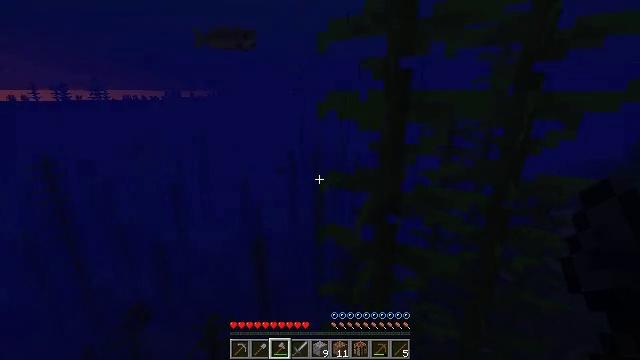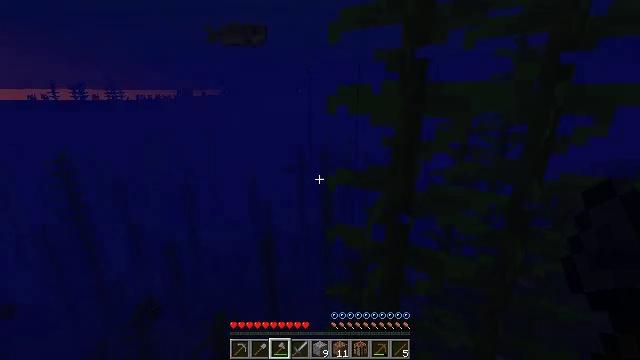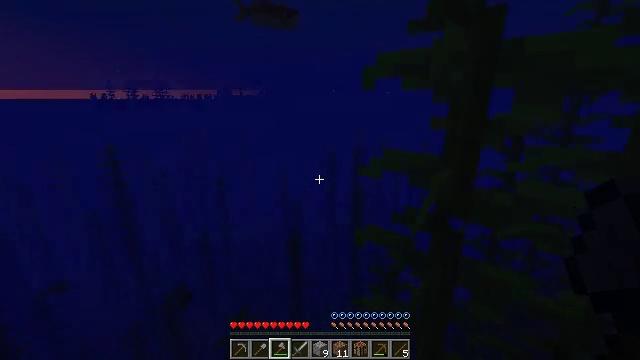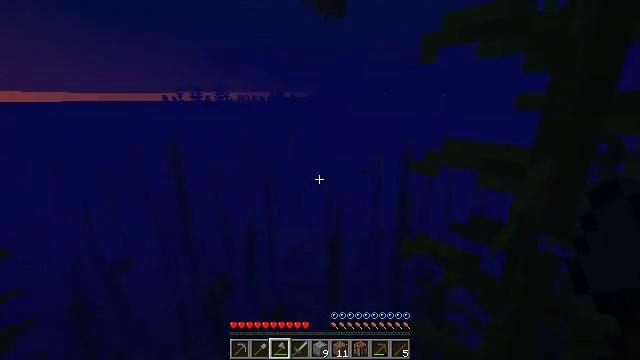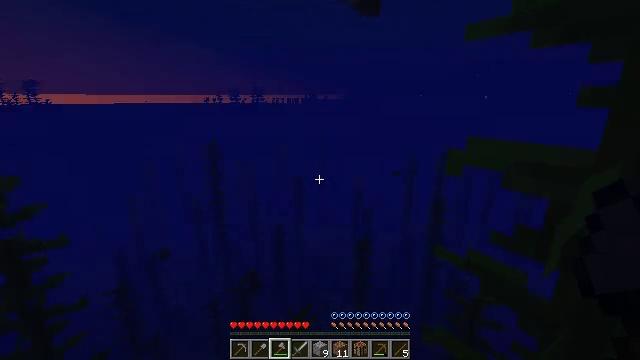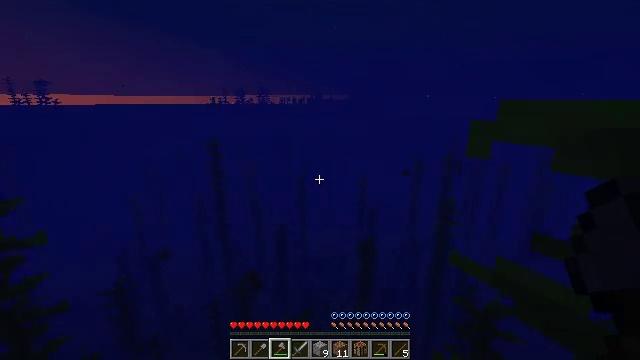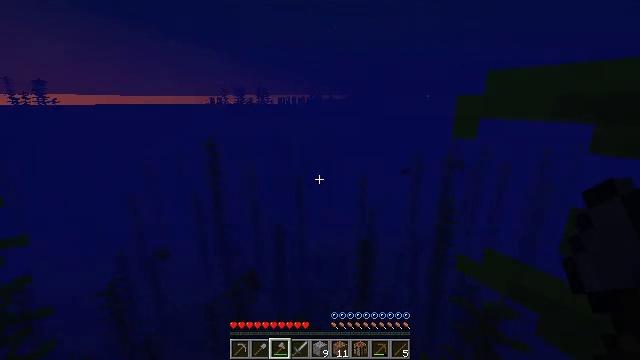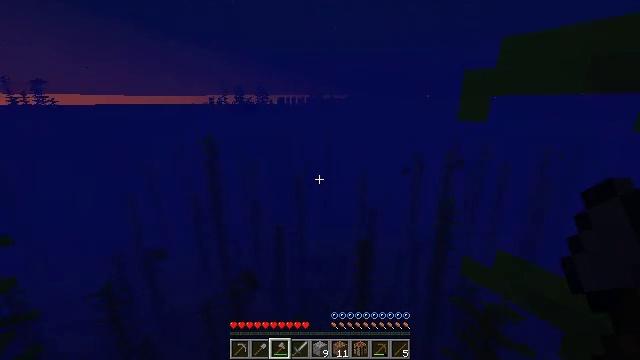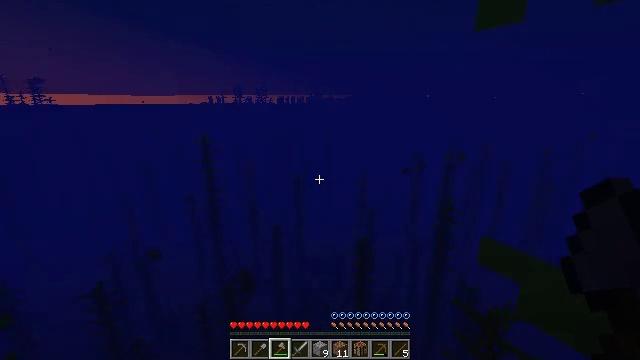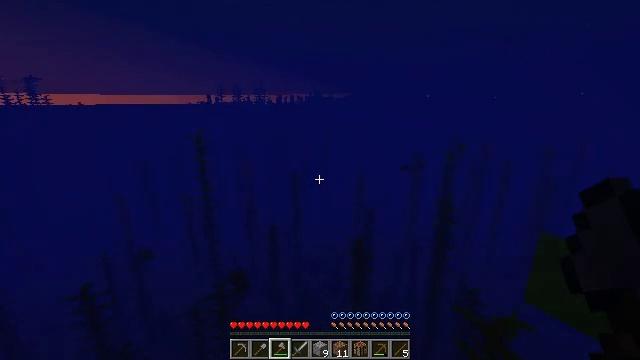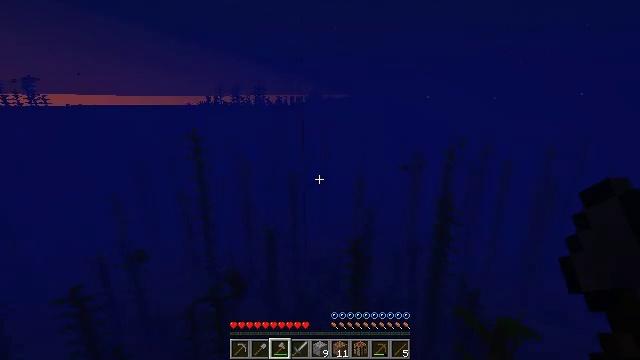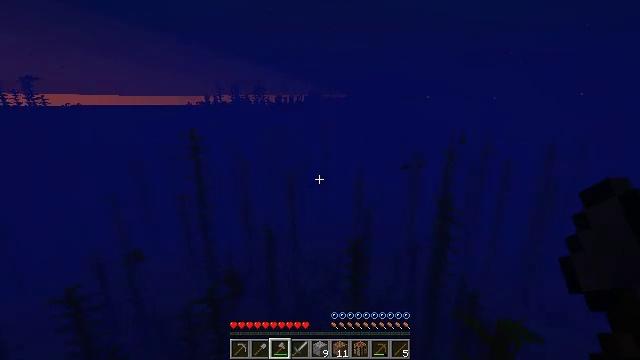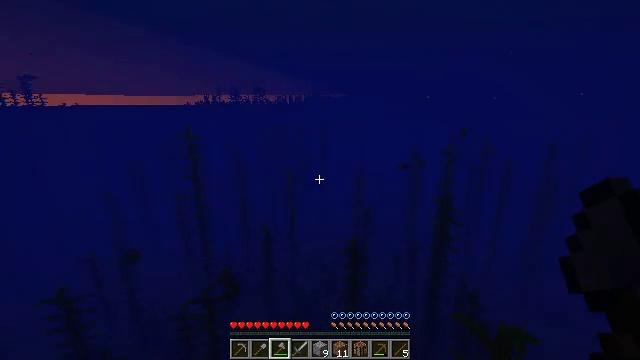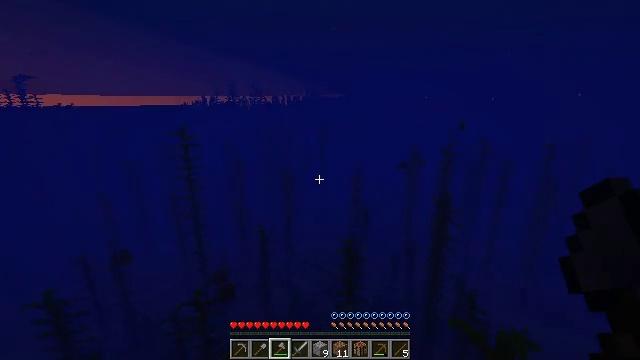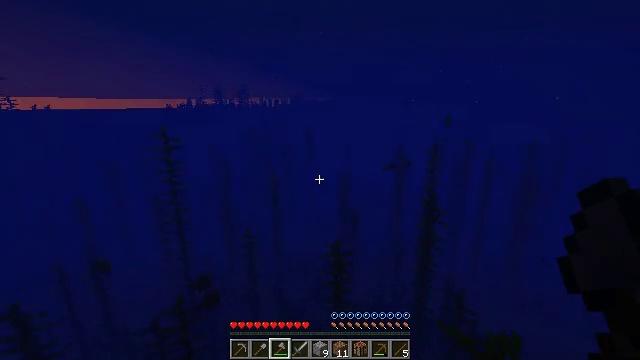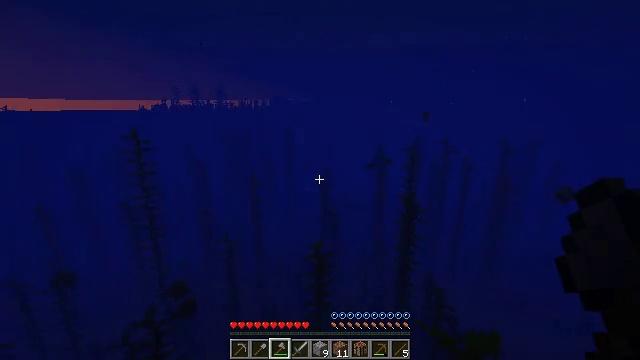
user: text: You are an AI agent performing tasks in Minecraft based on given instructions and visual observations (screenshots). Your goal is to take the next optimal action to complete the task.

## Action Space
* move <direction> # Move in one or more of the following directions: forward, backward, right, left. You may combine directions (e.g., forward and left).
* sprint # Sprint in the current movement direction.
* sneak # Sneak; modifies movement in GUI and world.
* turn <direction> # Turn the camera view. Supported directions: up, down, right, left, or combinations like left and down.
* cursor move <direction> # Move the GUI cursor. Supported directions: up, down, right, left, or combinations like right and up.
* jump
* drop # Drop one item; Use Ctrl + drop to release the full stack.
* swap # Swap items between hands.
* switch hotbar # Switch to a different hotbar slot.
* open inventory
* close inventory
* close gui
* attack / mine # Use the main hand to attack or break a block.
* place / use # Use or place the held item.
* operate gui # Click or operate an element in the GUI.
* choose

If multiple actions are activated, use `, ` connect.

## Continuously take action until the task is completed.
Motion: motion action
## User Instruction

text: Combat the tropical fish.
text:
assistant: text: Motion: move forward, sprint, turn left
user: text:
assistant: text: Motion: move forward, sprint, turn left
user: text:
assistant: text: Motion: move forward, sprint, turn left
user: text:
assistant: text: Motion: move forward, sprint, turn left
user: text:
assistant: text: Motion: move forward, sprint, turn left
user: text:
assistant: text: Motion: move forward and move right, sprint
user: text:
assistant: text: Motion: move forward and move right, sprint
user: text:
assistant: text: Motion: move forward and move right, sprint
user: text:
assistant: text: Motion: move forward and move right, sprint
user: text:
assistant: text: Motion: move forward and move right, sprint
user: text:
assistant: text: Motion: move forward and move right, sprint
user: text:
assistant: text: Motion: move forward and move right, sprint
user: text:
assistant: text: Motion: move forward and move right, sprint
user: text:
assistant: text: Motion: move forward and move right, sprint, turn right
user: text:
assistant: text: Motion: move forward and move right, sprint, turn right
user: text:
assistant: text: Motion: move forward, sprint
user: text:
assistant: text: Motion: move forward, sprint
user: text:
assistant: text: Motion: move forward, sprint
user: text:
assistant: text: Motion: move forward, sprint
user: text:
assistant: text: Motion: move forward, sprint
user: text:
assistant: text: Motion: move forward, sprint
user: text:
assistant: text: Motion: move forward, sprint
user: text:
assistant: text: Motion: move forward, sprint
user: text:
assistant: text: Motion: move forward, sprint
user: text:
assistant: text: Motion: move forward, sprint
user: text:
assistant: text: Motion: move forward, sprint
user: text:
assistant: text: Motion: move forward, sprint
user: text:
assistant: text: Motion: move forward, sprint, turn right
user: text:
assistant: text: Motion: move forward, sprint, turn right
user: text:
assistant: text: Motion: move forward, sprint, turn right